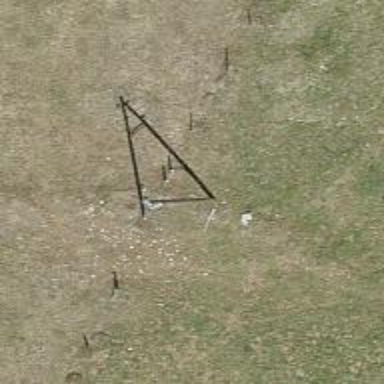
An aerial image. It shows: Power pole.